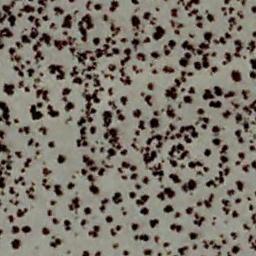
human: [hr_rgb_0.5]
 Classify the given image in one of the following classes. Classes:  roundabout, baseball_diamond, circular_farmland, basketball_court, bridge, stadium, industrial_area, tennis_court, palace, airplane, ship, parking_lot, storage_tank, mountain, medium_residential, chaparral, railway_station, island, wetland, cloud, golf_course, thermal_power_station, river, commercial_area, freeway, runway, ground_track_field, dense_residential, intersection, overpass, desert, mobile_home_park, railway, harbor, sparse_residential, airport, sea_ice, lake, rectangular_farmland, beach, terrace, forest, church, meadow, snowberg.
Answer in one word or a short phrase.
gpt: chaparral